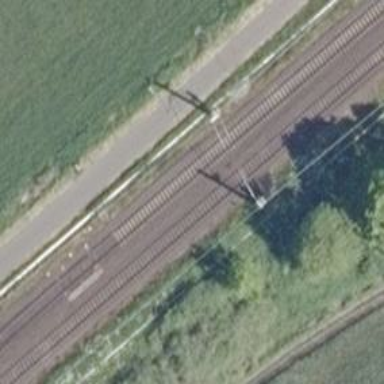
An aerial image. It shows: Railway signal.